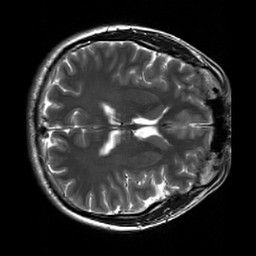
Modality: T2w
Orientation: axial
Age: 34
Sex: male
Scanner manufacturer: siemens
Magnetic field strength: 3 T
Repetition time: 7 s
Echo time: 0.09 s